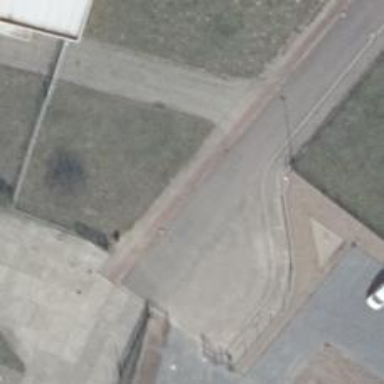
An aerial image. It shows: Turning circle on the road.